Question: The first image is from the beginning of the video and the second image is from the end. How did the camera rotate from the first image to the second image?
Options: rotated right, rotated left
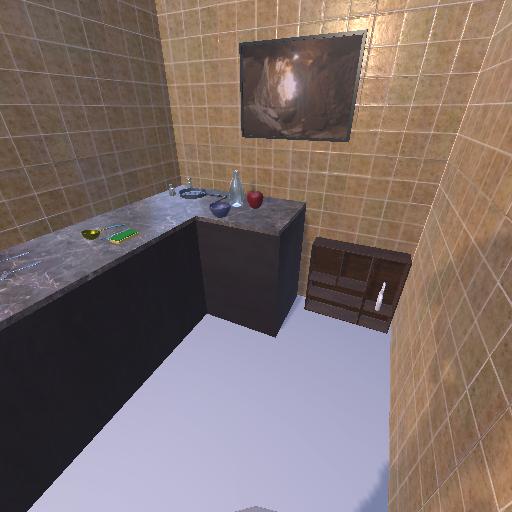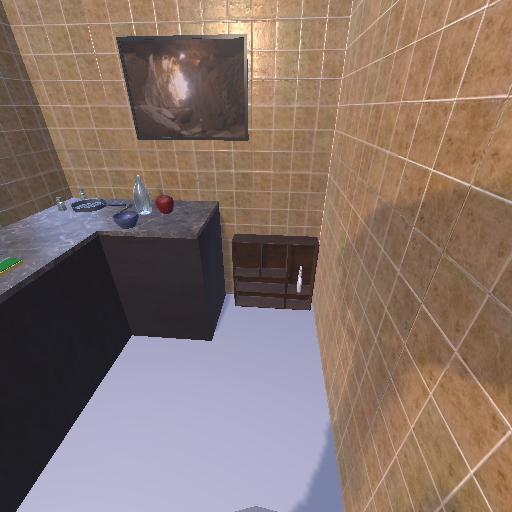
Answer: rotated right